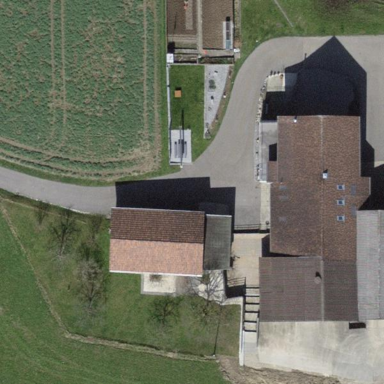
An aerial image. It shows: Farmyard area.